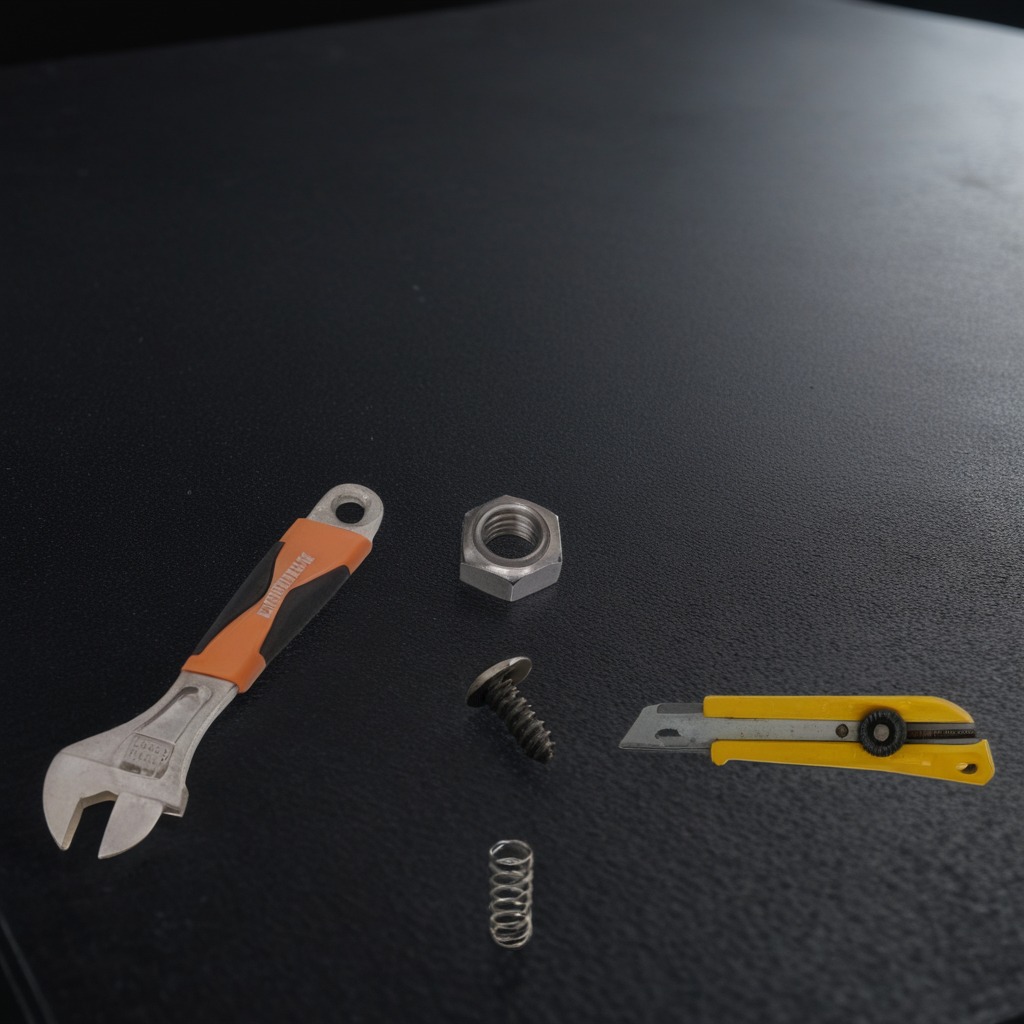
A wrench, a coiled metal spring, a metal nut, and a utility knife are lying on the clean granite tabletop.